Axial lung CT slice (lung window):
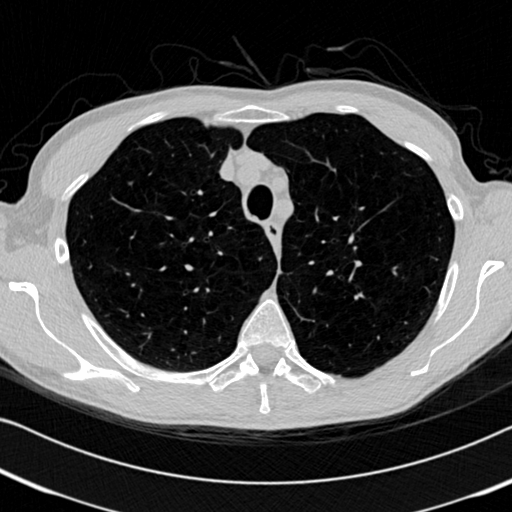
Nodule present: no